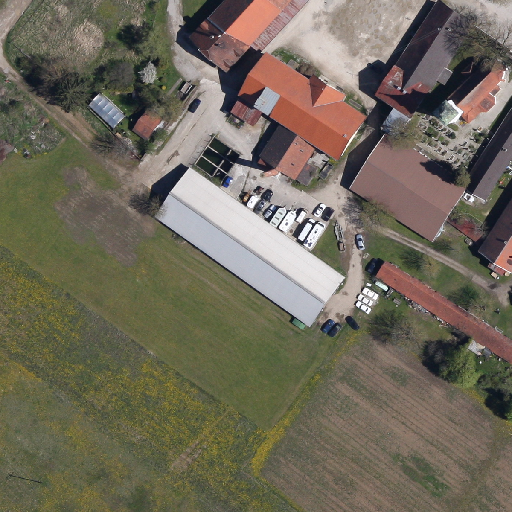
Referring expression: light-duty vehicle